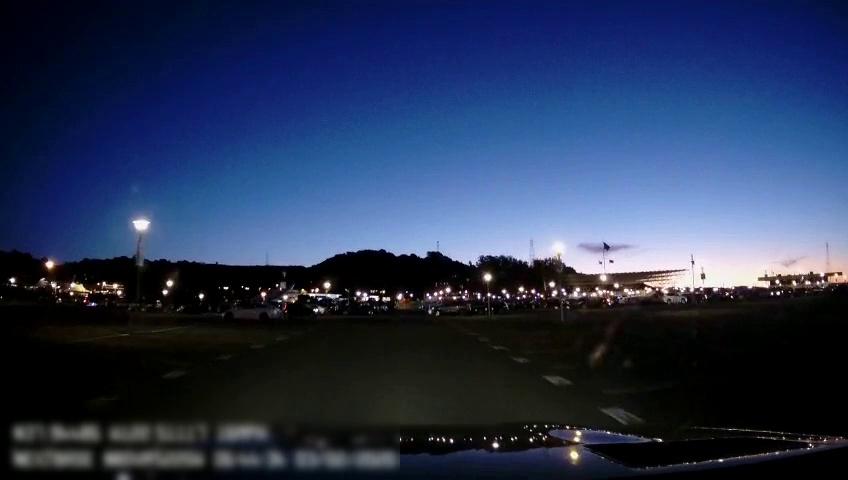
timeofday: Night
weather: Other
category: Drivable Space
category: Vehicles | SUV
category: Vehicles | Truck
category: Vehicles | Car
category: Vehicles | SUV
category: Vehicles | Car
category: Vehicles | SUV
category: Vehicles | SUV
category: Vehicles | SUV